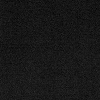
Atmospheric dust classification: dusty